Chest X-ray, PA view. Patient: 24 years old, sex F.
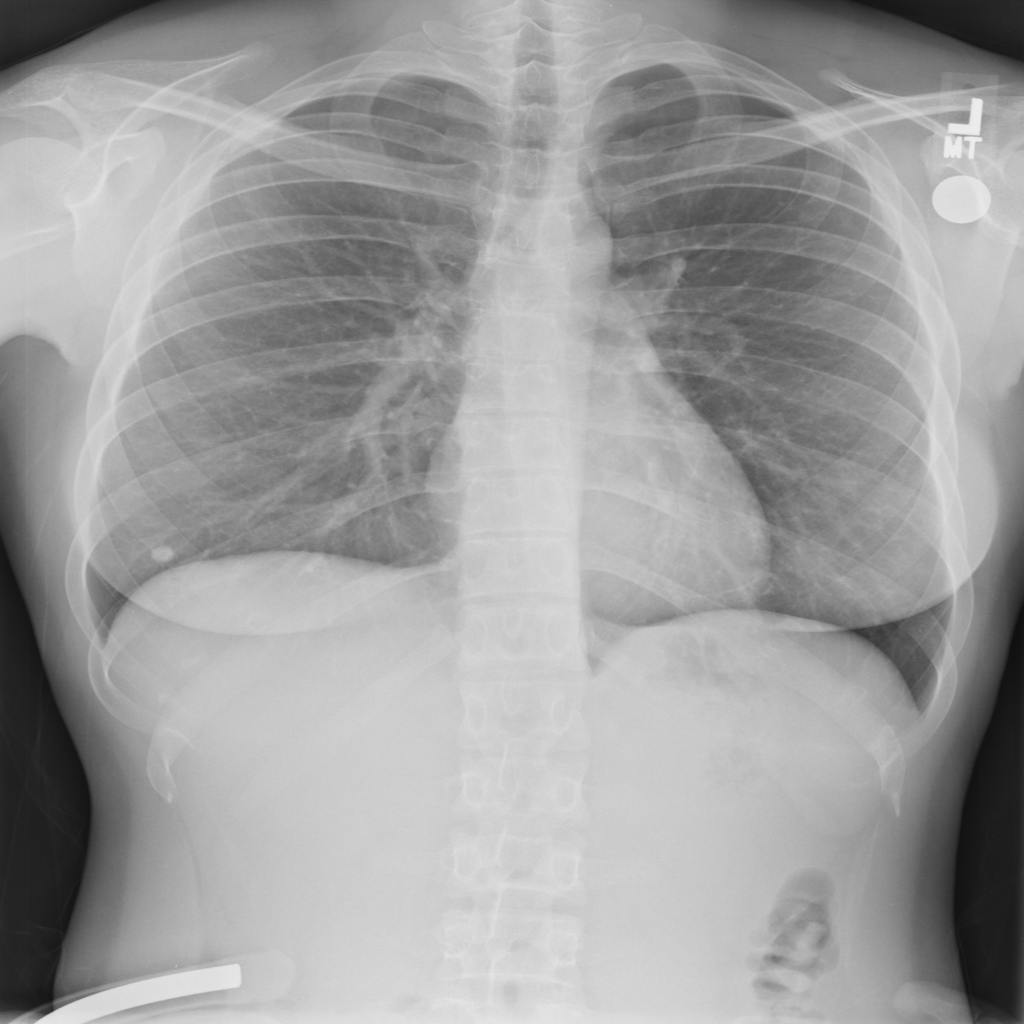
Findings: Nodule